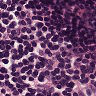
Metastatic tissue present: no